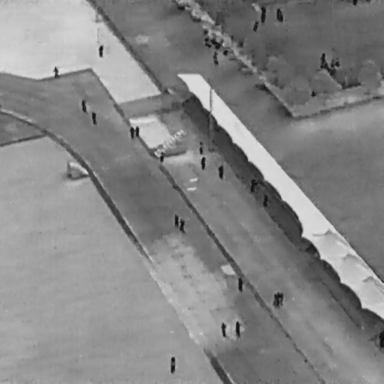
There are 25 People in the infrared image.